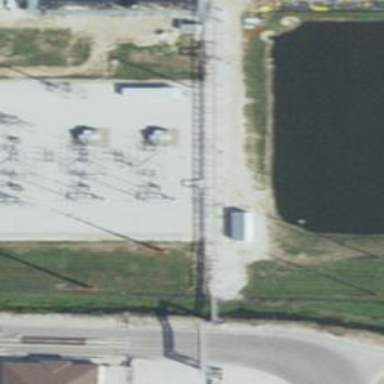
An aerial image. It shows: Switch for power supply.